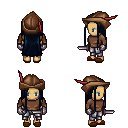
a pixel art fantasy rpg character, female body template, human, tanned skin, brown long-sleeve shirt, metal pants, raven extra-long hairstyle, leather cap, metal gloves, brown slippers, dagger, four views (front, back, left, right), 2x2 character sprite sheet, small pixel art, hard edges, no anti-aliasing